Question: I create one application that show file in document folder.
I have one file .mov format that I want show it from document folder but when run app and click play button don't show this movie and I see this image
:
this is my code : (please guide me and tell me my mistake)
'''
- (IBAction)Play:(id)sender
{
NSString *documentPath = [NSSearchPathForDirectoriesInDomains(NSDocumentationDirectory, NSUserDomainMask, YES)objectAtIndex:0];
NSString *file = [documentPath stringByAppendingPathComponent:@"xcode4-outlet.mov"];
NSURL *url = [NSURL fileURLWithPath:file];
_moviePlayer = [[MPMoviePlayerController alloc]initWithContentURL:url];
[self.view addSubview:_moviePlayer.view];
_moviePlayer.fullscreen = YES;
_moviePlayer.shouldAutoplay = YES;
_moviePlayer.allowsAirPlay = YES;
[_moviePlayer play];
}
'''
also compiler get me this massage :
'''
movie player[9489:c07] [MPAVController] Autoplay: Likely to keep up or full buffer: 0
movie player[9489:c07] [MPAVController] Autoplay: Skipping autoplay, not enough buffered to keep up.
movie player[9489:c07] [MPAVController] Autoplay: Enabling autoplay
movie player[9489:c07] [MPCloudAssetDownloadController] Prioritization requested for media item ID: 0
movie player[9489:c07] [MPAVController] Autoplay: Enabling autoplay
'''
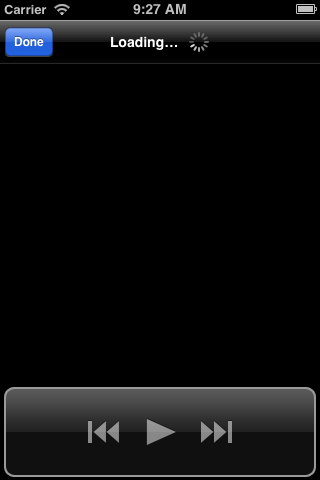
Answer: You need to check whether a file is there or not before adding movie player also you can add default
'''
-(IBAction)Play:(id)sender
{
NSString *documentPath = [NSSearchPathForDirectoriesInDomains(NSDocumentationDirectory, NSUserDomainMask, YES)objectAtIndex:0];
NSString *file = [documentPath stringByAppendingPathComponent:@"xcode4-outlet.mov"];
NSURL *url = [NSURL fileURLWithPath:file];
BOOL fileExists = [[NSFileManager defaultManager] fileExistsAtPath:file];
if(fileExists)
{
_moviePlayer = [[MPMoviePlayerController alloc]initWithContentURL:url];
[[NSNotificationCenter defaultCenter] addObserver:self selector:@selector(moviePreloadDidFinish:) name:MPMoviePlayerLoadStateDidChangeNotification
object:_moviePlayer];
_moviePlayer.shouldAutoplay=NO;
[_moviePlayer prepareToPlay];
}
}
'''
Add your movie after movie is completely loaded
'''
-(void)moviePreloadDidFinish:(NSNotification*)notification
{
_moviePlayer.controlStyle=MPMovieControlStyleDefault;
[self.view addSubview:_moviePlayer.view];
[_moviePlayer play];
[_moviePlayer setFullscreen:YES animated:YES];
}
'''